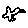
Label: bird